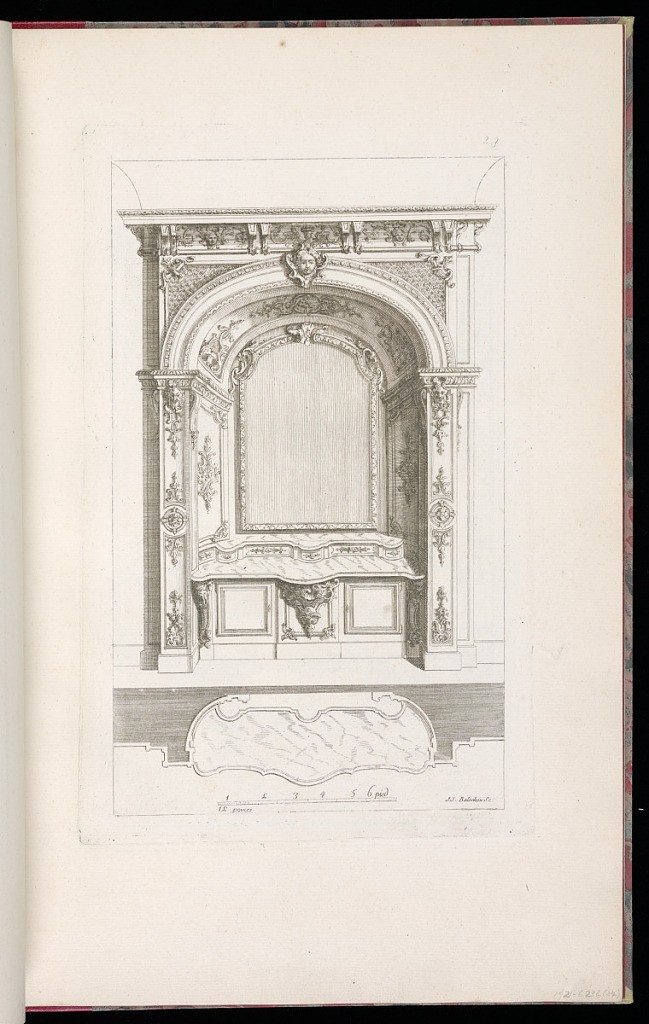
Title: Design for an Alcove with a Buffet
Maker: Thomas Lainé, French, 1682 – 1739
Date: late 18th century
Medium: Etching on laid paper
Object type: Print
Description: A printed sheet from a series of thirty designs for moldings, carved frames, doors, chimneys, and liturgical objects. A design for an alcove with a buffet or tiered console table set into the wall with two cabinet doors below. The alcove is decorated with carved paneling with fleurons, acanthus leaves, rosettes, mascarons, c-scrolls and flower ornament. A framed mirror is set-into the alcove, above the buffet. The alcove is arched with a mascaron head of Apollo set into the top of molding. The panels are decorated with fretwork and ornament, with a carved and molded cornice level above. Below the design is a plan, in outline, of the shape of the marble tabletop, as seen from above, with a scale bellow. The plate is signed and numbered.